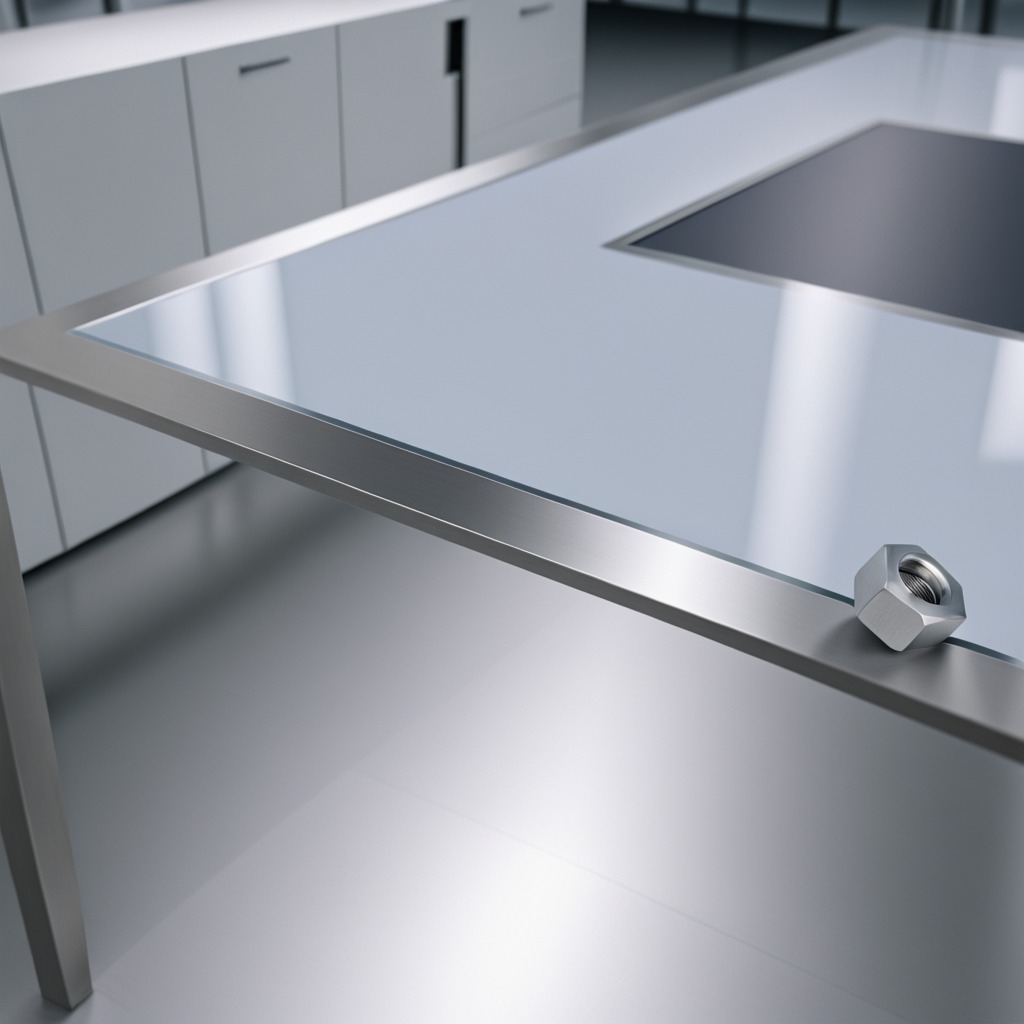
A metal nut is lying on a stainless steel table in a high-end prototyping lab.